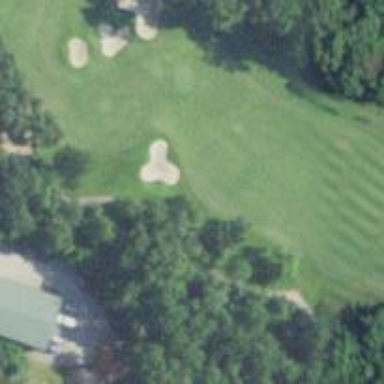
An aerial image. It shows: Golf hole.